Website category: university
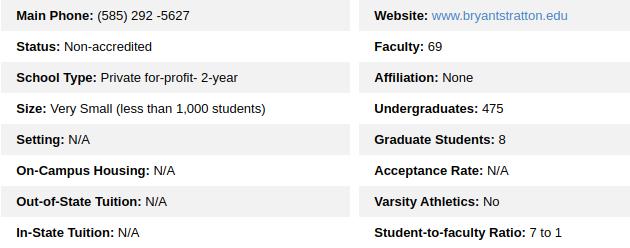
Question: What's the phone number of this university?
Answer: (585) 292 -5627

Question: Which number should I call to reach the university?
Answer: (585) 292 -5627

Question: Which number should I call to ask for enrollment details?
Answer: (585) 292 -5627

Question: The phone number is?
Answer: (585) 292 -5627

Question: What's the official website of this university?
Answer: www.bryantstratton.edu

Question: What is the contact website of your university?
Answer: www.bryantstratton.edu

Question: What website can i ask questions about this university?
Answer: www.bryantstratton.edu

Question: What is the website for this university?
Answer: www.bryantstratton.edu

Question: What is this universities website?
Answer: www.bryantstratton.edu

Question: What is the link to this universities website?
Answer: www.bryantstratton.edu

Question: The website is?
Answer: www.bryantstratton.edu

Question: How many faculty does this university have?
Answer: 69

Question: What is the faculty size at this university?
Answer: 69

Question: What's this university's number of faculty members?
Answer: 69

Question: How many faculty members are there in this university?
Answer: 69

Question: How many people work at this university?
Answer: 69

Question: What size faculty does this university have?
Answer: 69

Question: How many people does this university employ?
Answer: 69

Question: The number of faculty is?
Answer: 69

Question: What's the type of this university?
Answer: Private for-profit- 2-year

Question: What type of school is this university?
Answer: Private for-profit- 2-year

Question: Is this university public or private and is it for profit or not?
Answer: Private for-profit- 2-year

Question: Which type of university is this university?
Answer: Private for-profit- 2-year

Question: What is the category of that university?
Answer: Private for-profit- 2-year

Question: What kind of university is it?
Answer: Private for-profit- 2-year

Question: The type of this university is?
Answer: Private for-profit- 2-year

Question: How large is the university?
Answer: Very Small (less than 1,000 students)

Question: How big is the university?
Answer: Very Small (less than 1,000 students)

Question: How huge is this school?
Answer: Very Small (less than 1,000 students)

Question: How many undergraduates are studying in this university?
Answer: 475

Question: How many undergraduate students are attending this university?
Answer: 475

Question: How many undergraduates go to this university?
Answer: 475

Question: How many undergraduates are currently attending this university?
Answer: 475

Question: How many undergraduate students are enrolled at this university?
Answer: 475

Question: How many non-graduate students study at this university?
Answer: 475

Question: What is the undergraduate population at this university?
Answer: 475

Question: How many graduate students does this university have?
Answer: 8

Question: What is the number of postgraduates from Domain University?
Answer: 8

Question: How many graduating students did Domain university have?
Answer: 8

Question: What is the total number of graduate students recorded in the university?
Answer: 8

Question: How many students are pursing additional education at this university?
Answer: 8

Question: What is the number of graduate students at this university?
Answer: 8

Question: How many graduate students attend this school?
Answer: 8

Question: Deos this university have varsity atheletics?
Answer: No

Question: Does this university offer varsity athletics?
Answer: No

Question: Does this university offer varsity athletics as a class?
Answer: No

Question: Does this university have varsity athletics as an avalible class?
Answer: No

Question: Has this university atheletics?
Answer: No

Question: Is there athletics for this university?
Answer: No

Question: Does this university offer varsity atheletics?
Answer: No

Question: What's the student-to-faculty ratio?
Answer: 7 to 1

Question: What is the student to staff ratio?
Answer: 7 to 1

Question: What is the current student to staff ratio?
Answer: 7 to 1

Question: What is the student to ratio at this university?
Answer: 7 to 1

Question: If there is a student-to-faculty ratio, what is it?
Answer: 7 to 1

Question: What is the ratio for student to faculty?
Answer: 7 to 1

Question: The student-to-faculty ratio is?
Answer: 7 to 1